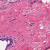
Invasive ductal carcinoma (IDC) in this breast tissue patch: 0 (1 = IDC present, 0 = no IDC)